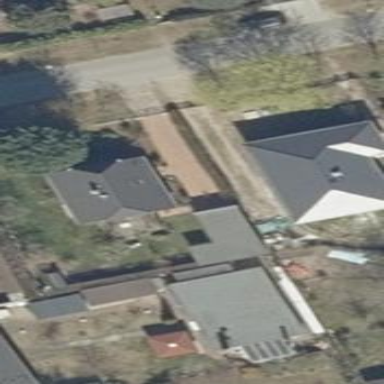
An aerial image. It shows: Simple house.